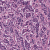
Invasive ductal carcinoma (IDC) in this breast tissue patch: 1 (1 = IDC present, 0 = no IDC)